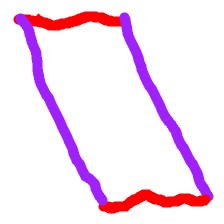
Shape: parallelogram